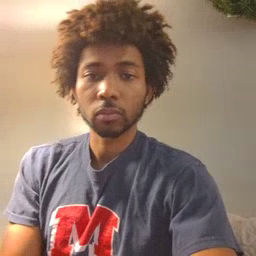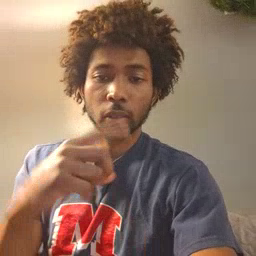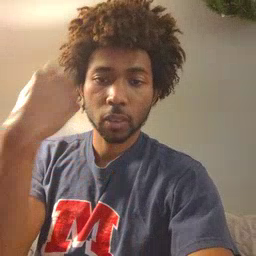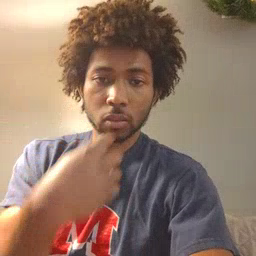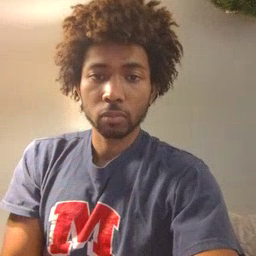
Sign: face